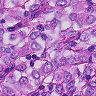
Metastatic tissue present: yes